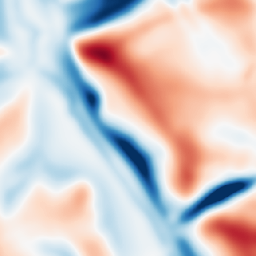
Category: multiscale
Decomposition family: dog
Decomposition parameters: sigma_low: 5
sigma_high: 20
Upsampling method: area
Upsampling parameters: scale: 4
Upsampling scale: 4